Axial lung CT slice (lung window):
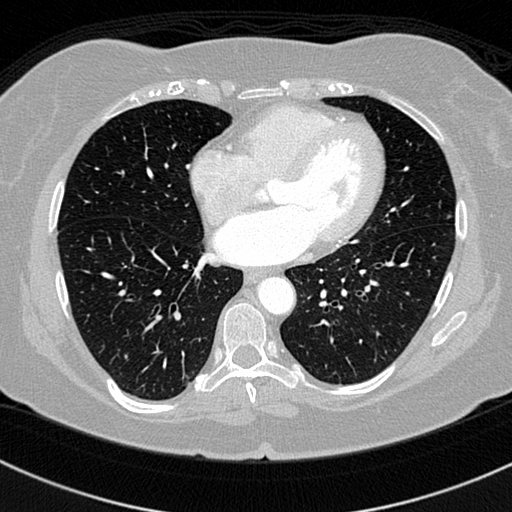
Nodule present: yes
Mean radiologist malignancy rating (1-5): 3.25